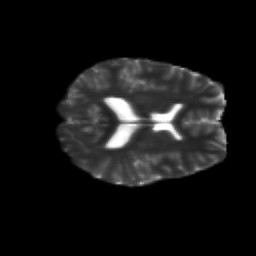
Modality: T2w
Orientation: axial
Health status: healthy
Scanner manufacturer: siemens
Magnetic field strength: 3 T
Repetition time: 10 s
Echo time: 0.092 s